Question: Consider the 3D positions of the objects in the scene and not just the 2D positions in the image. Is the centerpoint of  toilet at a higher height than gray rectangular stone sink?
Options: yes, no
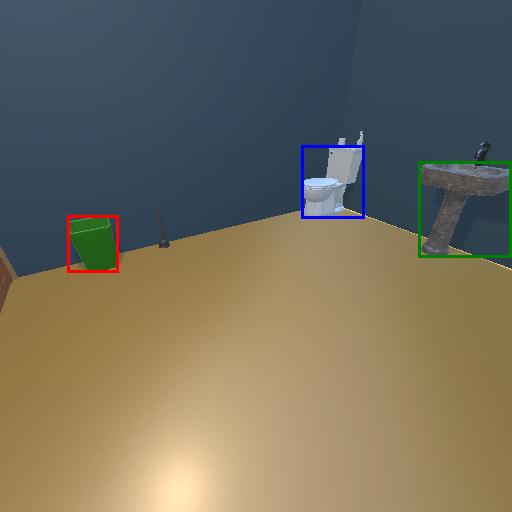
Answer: yes